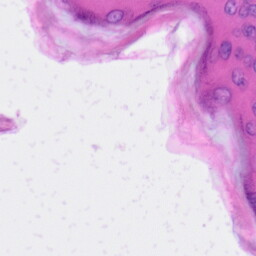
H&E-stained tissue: Skin